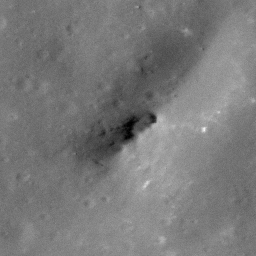
Pit: Copernicus 23
Host crater: Copernicus
Host type: impact_melt
Lunar coordinates: latitude 10.207, longitude 339.898